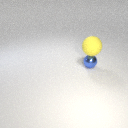
large yellow rubber sphere above small blue metal sphere